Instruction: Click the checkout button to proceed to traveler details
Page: cart
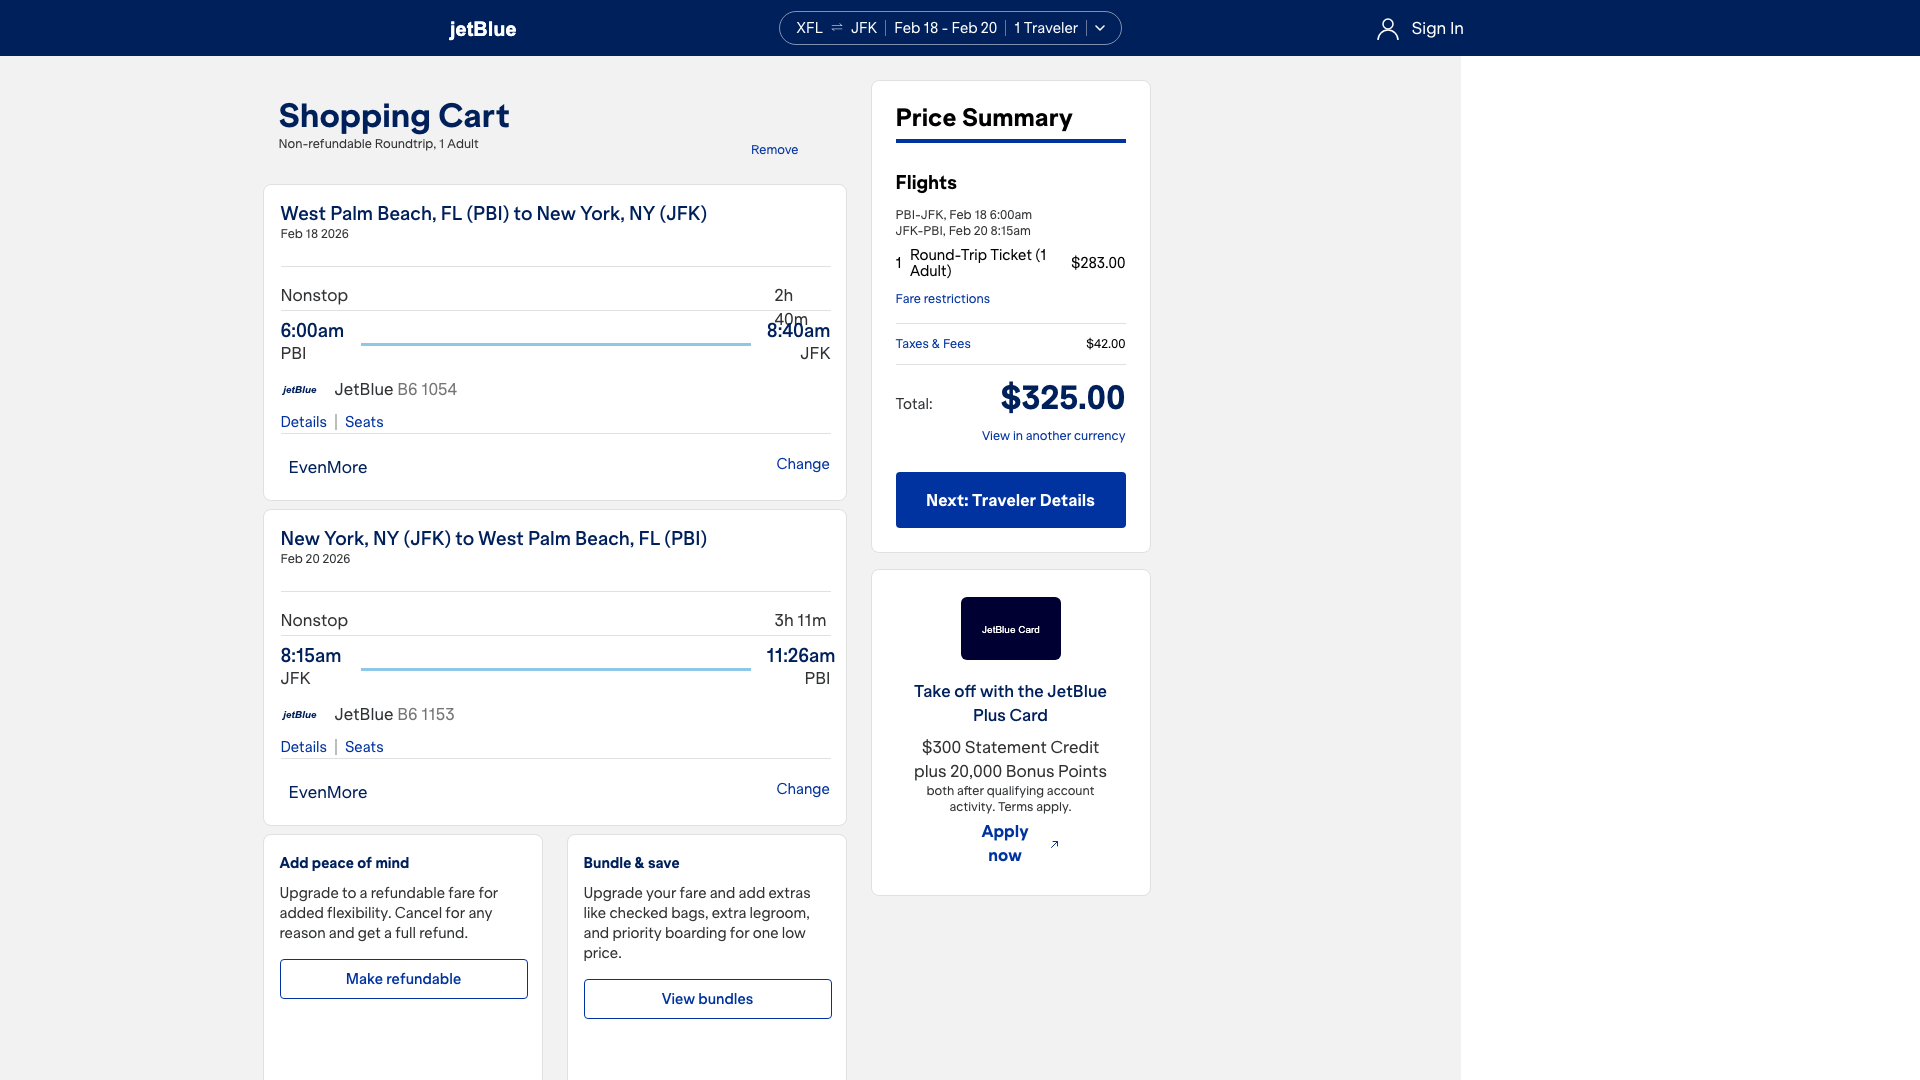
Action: click